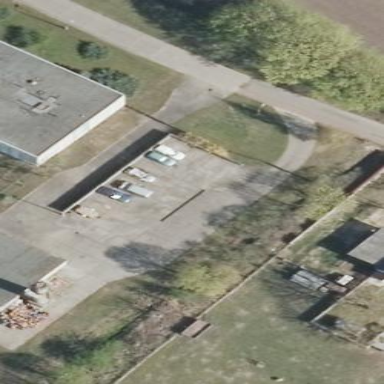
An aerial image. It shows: Parking area with surface.